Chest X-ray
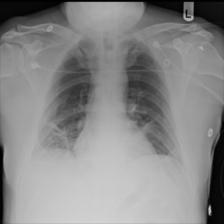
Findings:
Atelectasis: negative
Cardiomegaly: negative
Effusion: negative
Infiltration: negative
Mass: negative
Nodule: negative
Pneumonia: negative
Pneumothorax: negative
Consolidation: negative
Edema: negative
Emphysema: negative
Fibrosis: negative
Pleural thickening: negative
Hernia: negative